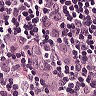
Metastatic tissue present: yes